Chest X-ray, AP view. Patient: 67 years old, sex F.
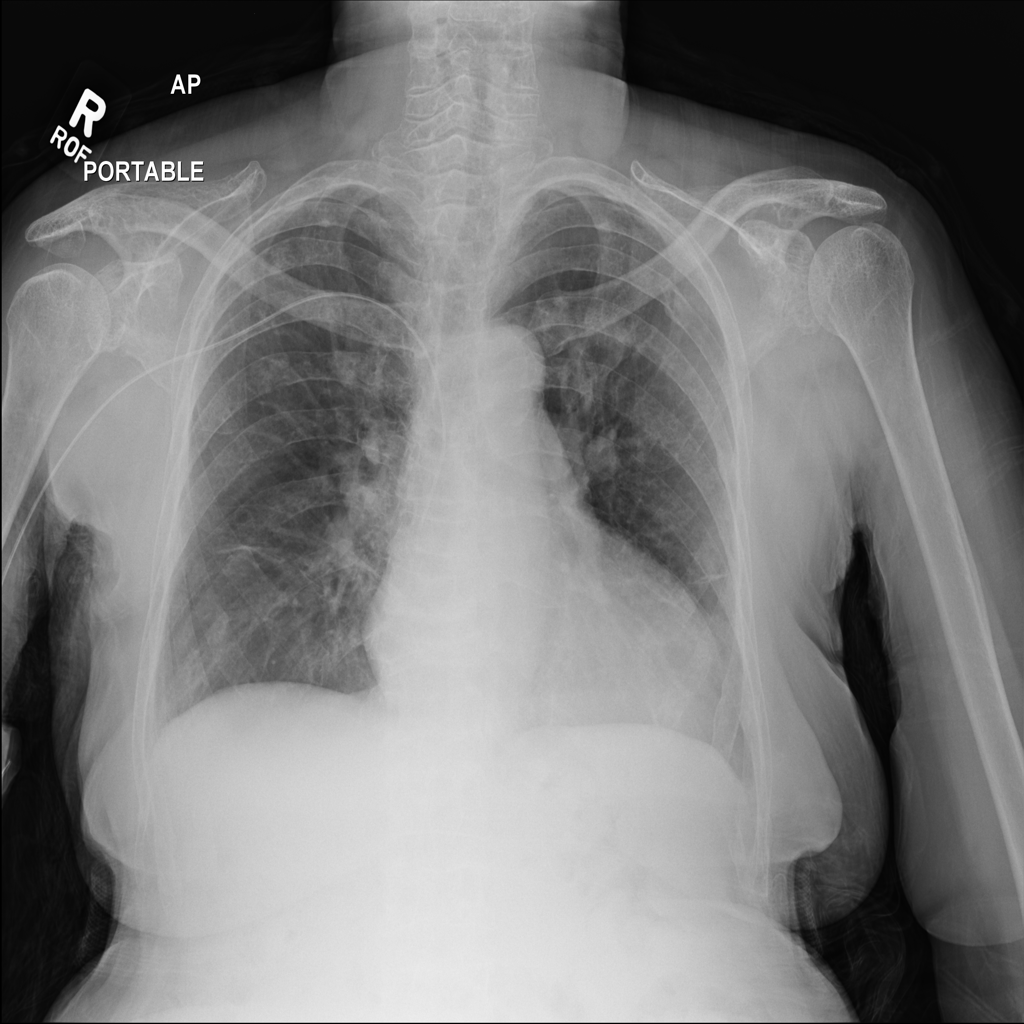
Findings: Cardiomegaly, Effusion, Fibrosis